Question: I have a Navigation application that has a view controller in it.. I am now trying to load another NavigationController into that ViewController however I am experiencing problems..
I am trying to do it programmatically because I am not sure how to do it in InterfaceBuilder however the new navigation controller displayes weird.. like it thinks there is a infobar above it.. so has a white gap..
As you can see here.

This is all I am doing to get this ^ current look....
'''
- (void)viewDidLoad
{
[super viewDidLoad];
// Do any additional setup after loading the view from its nib.
UINavigationController *newNav = [[UINavigationController alloc] init];
[self.view addSubview:newNav.view];
newNav.navigationItem.title=@"Navigation Controller Example";
}
'''
Any help would be greatly appreciated.
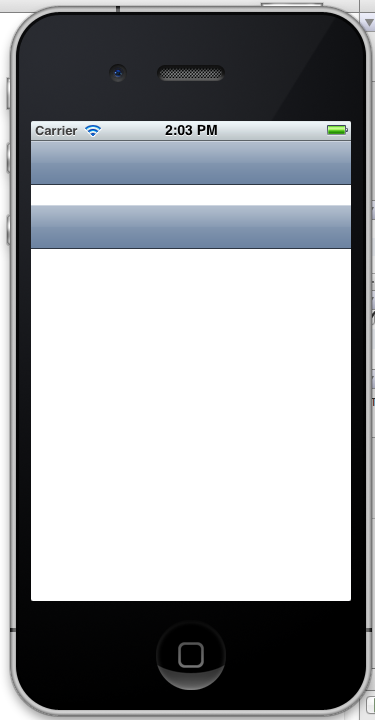
Answer: As you say,you just have an Navi-based App, so if you want to add another NavigationController in your application ,you should hide the new NavigationController's bar .Following is the code.
'''
[newNav setNavigationBarHidden:YES animated:YES];
'''